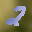
Label: 2